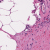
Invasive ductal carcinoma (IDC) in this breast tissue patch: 0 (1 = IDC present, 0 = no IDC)